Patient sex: M
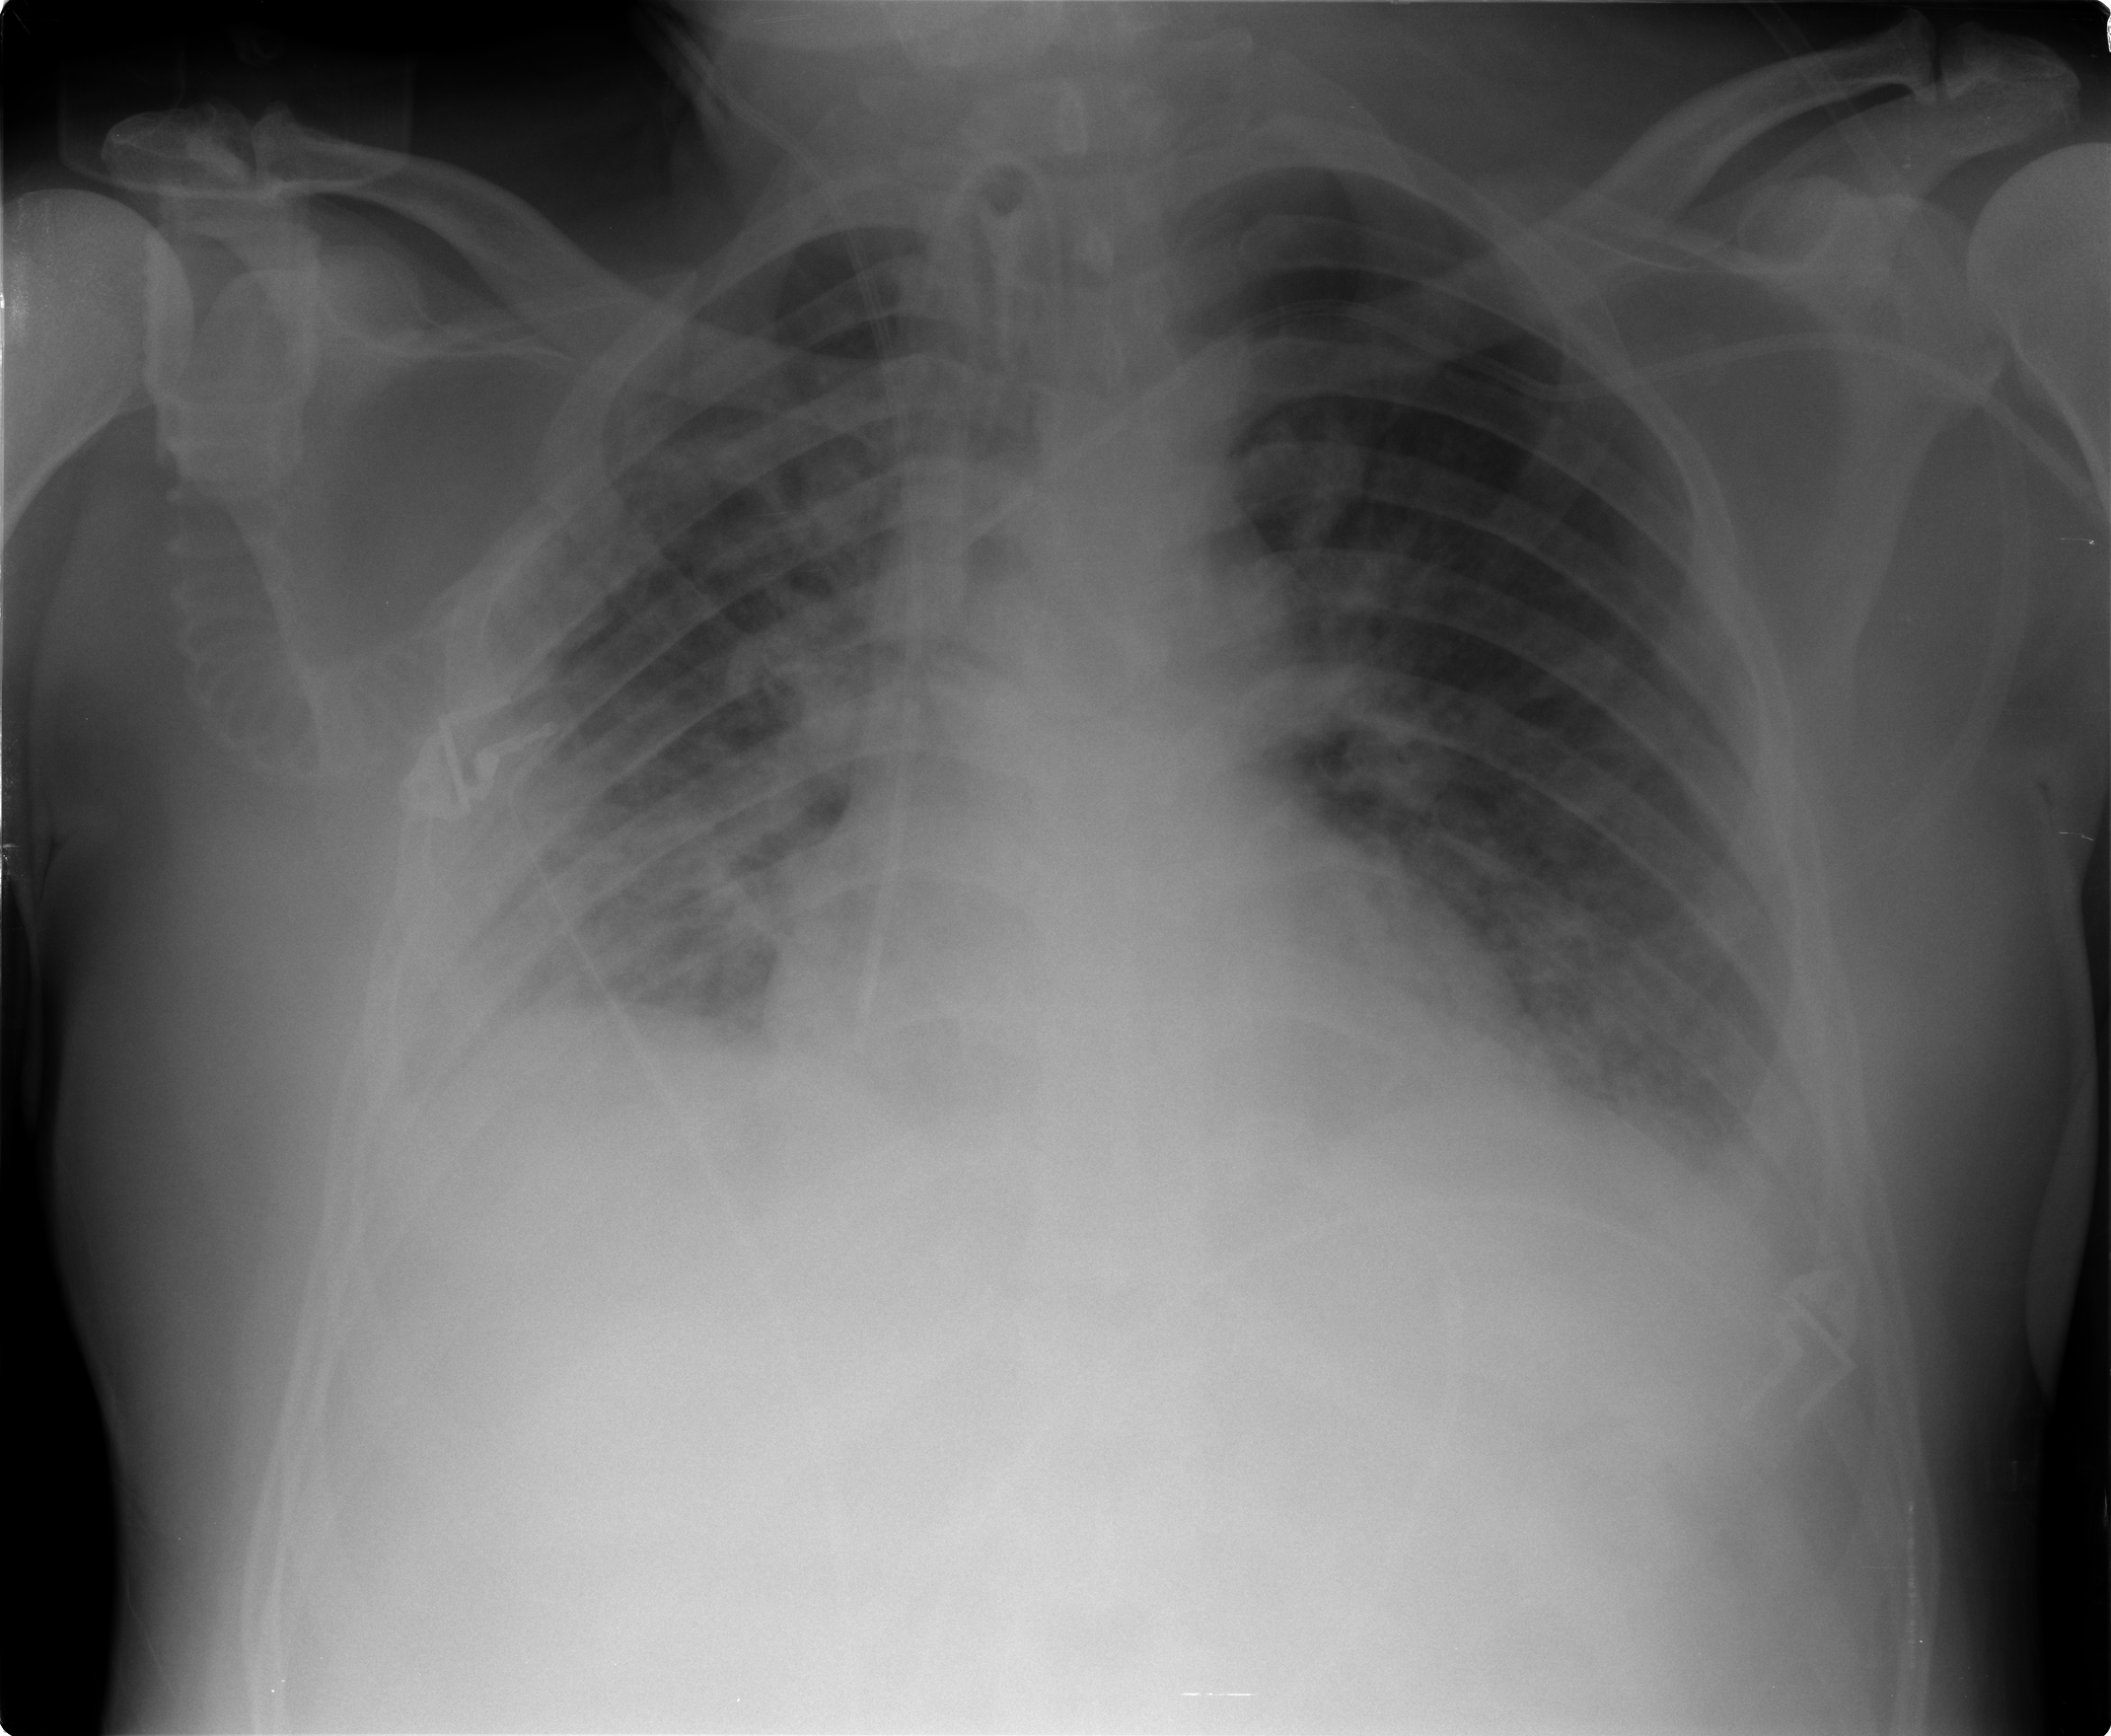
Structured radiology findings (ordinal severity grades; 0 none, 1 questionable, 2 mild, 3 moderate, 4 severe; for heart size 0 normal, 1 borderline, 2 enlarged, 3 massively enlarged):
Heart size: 0
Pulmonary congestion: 1
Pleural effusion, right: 2
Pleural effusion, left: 0
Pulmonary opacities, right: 3
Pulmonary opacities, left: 2
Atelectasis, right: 2
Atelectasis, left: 2